Field crop: maize
Growth stage: 2
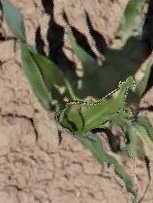
Species: maize